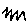
Label: zigzag